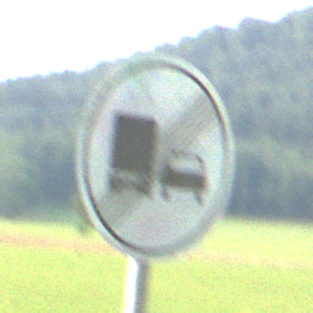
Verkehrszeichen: EndeUeberholverbotKraftfahrzeuge
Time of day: SunriseSunset
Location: Outdoor (Nature)
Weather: PartlyCloudy
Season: NotSpecified
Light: Natural